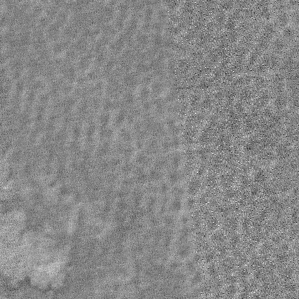
Label: frost